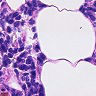
Metastatic tissue present: no